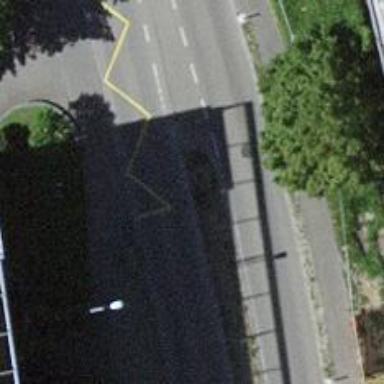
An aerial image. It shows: Public transport stop position.